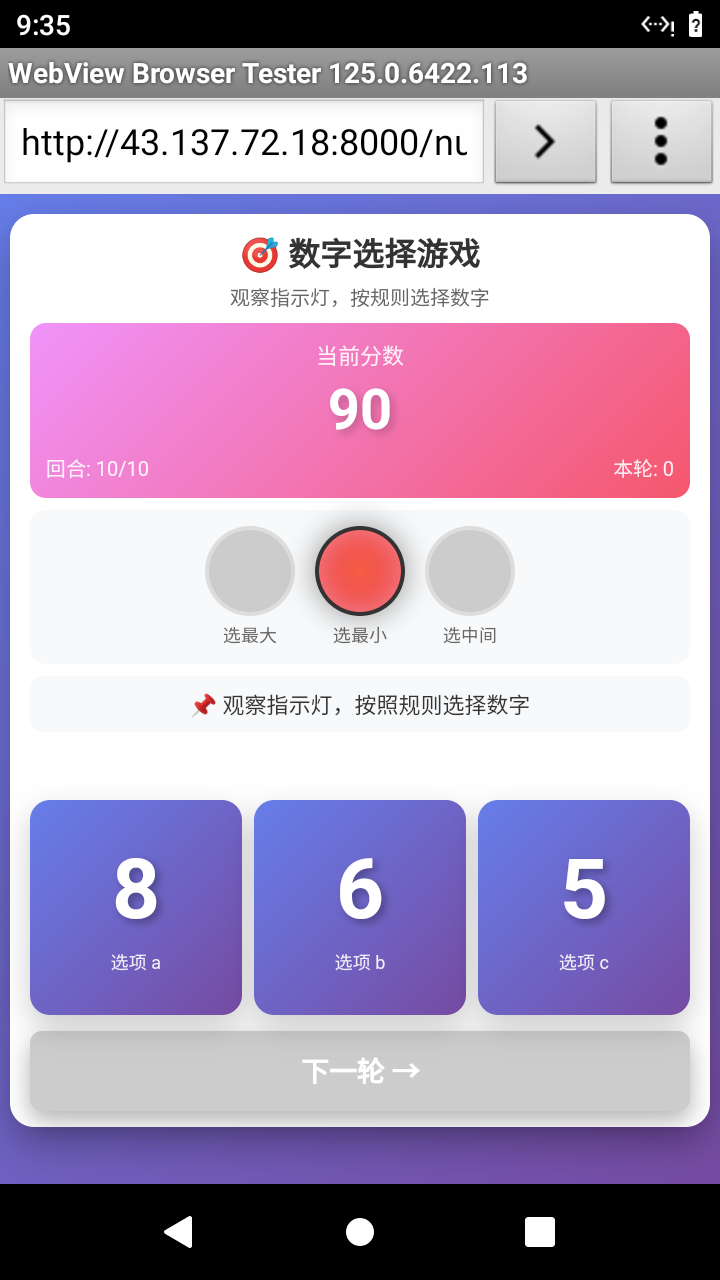

Select the correct number based on the traffic light color.
Answer: 2